Question: I'm using a stacked bar chart as a very simple timeline. Each section of the timeline (green=on white=off) is defined in seconds. This means that the ticks also display in seconds.

<URL>
Is there a way to define a starting date/time for the entire graph and use date/time instead of seconds along the x axis?
I've looked in the API documentation, and I found <URL> but it doesn't seem to change anything.
Any help would be greatly appreciated!
Cheers
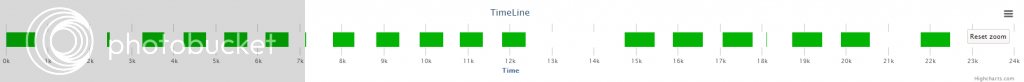
Answer: I think that gantt chart can be more "user-friedly" <URL>